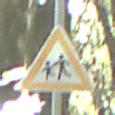
Verkehrszeichen: KinderRechts
Umgebung: Outdoor, Nature
Tageszeit: Midday
Wetter: Clear
Licht: Natural
Jahreszeit: NotSpecified
Kontrast: LowContrast